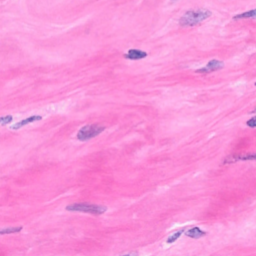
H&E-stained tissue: Breast